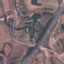
Label: Highway